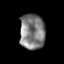
Tissue: prostate
Cell type: T cells
Senescence score: 0.3504
Nuclear area (px): 878
Mean DAPI intensity: 126.852